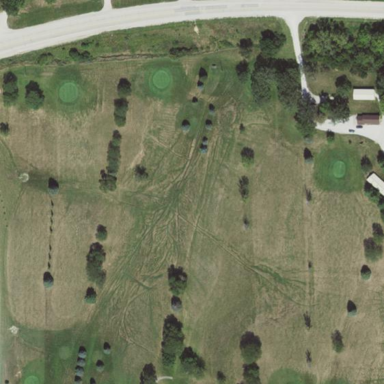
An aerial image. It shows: Golf course surrounded by greenery.